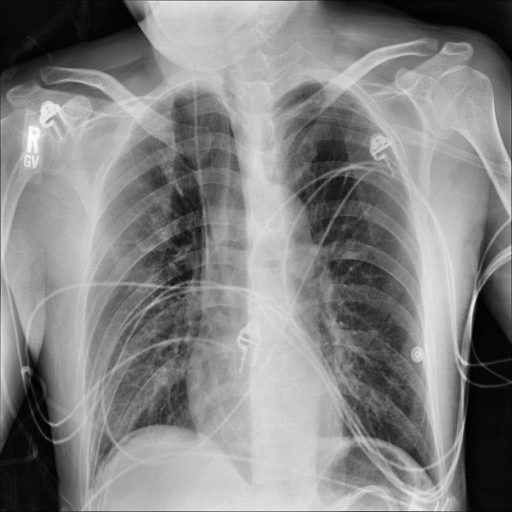
Finding: NORMAL